Question: I am working with a Windows application. In this application I have to show some reports. For showing the reports, I am using Active reports viewer 6.0.
Now, my problem is about the table of content area in Active report viewer. I want to hide the thumbnail view option and table of content tab below the content area of Active report viewer.
I am attaching an image for better understanding of my problem:

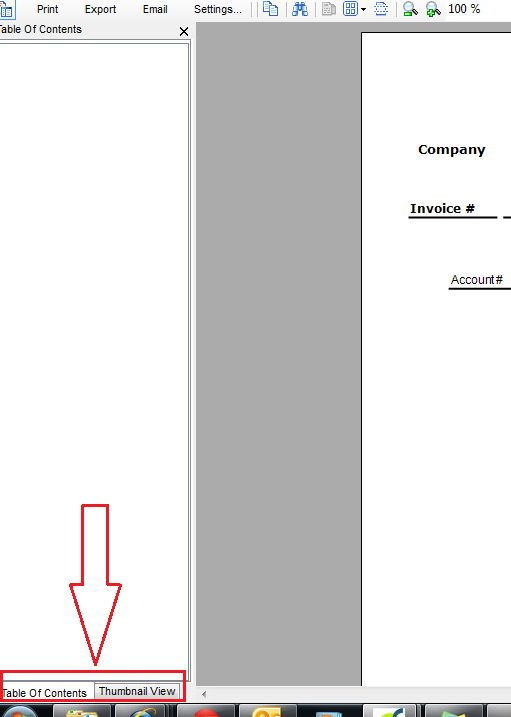
Answer: To customize the tableOfContent in Active Report viewer, firstly we have to get all control from viewer and then get the Tab Control and work on TabPage.
var controls = viewer1.Controls.Cast();
foreach (Control control in controls)
'''
{
// Check fot TableOfContents Control
if (control.Name == "TableOfContents")
{
// Getting the TabControl.
var contColletion = control.Controls;
Control tabCollection = contColletion[0];
TabControl tabControl = (TabControl)tabCollection;
tabControl.Appearance = TabAppearance.Normal;
// Remove the Thumbnail Tab from Control.
tabControl.TabPages.RemoveAt(1);
}
}
'''